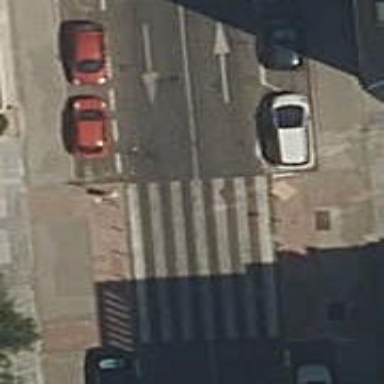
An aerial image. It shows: Zebra crossing on the road.